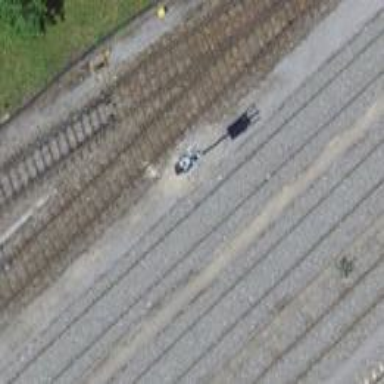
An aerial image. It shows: Railway signal.